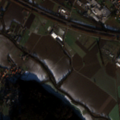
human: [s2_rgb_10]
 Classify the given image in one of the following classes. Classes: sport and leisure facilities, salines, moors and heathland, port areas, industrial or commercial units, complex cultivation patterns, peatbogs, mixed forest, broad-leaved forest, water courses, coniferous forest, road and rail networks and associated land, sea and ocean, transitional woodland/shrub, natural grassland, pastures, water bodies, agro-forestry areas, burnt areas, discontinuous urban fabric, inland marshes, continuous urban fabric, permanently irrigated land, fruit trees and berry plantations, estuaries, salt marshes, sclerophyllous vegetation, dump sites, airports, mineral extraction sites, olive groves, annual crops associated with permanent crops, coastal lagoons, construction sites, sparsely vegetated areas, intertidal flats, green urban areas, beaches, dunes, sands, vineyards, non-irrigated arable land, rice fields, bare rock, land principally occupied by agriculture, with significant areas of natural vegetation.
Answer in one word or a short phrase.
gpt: discontinuous urban fabric, non-irrigated arable land, complex cultivation patterns, mixed forest